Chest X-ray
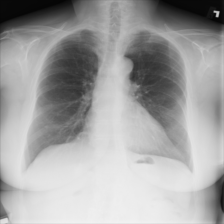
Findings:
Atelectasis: negative
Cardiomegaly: negative
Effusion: negative
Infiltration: positive
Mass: negative
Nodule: negative
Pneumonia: negative
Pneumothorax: negative
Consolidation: negative
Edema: negative
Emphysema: negative
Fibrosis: negative
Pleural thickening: negative
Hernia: negative